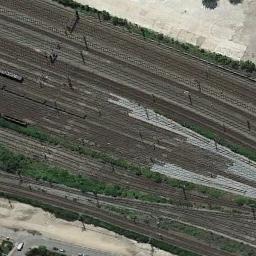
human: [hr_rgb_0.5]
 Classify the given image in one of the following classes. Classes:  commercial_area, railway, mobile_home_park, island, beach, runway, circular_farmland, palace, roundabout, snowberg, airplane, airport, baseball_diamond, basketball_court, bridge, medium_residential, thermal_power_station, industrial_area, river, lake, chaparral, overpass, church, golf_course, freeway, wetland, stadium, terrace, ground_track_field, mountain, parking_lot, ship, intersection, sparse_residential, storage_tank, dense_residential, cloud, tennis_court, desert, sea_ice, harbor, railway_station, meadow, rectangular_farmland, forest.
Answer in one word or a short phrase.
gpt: railway